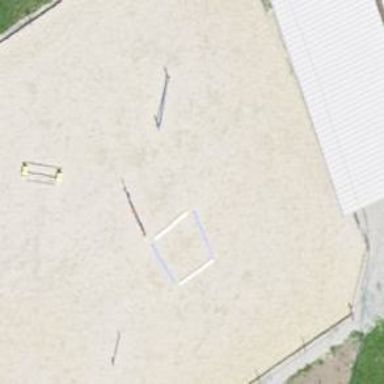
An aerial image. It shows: Equestrian pitch used for leisure and sports activities.